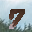
Label: 7